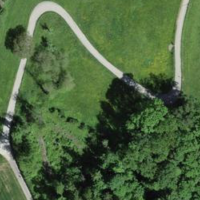
EUNIS habitat code: 41
Species observed at this site:
Veronica persica